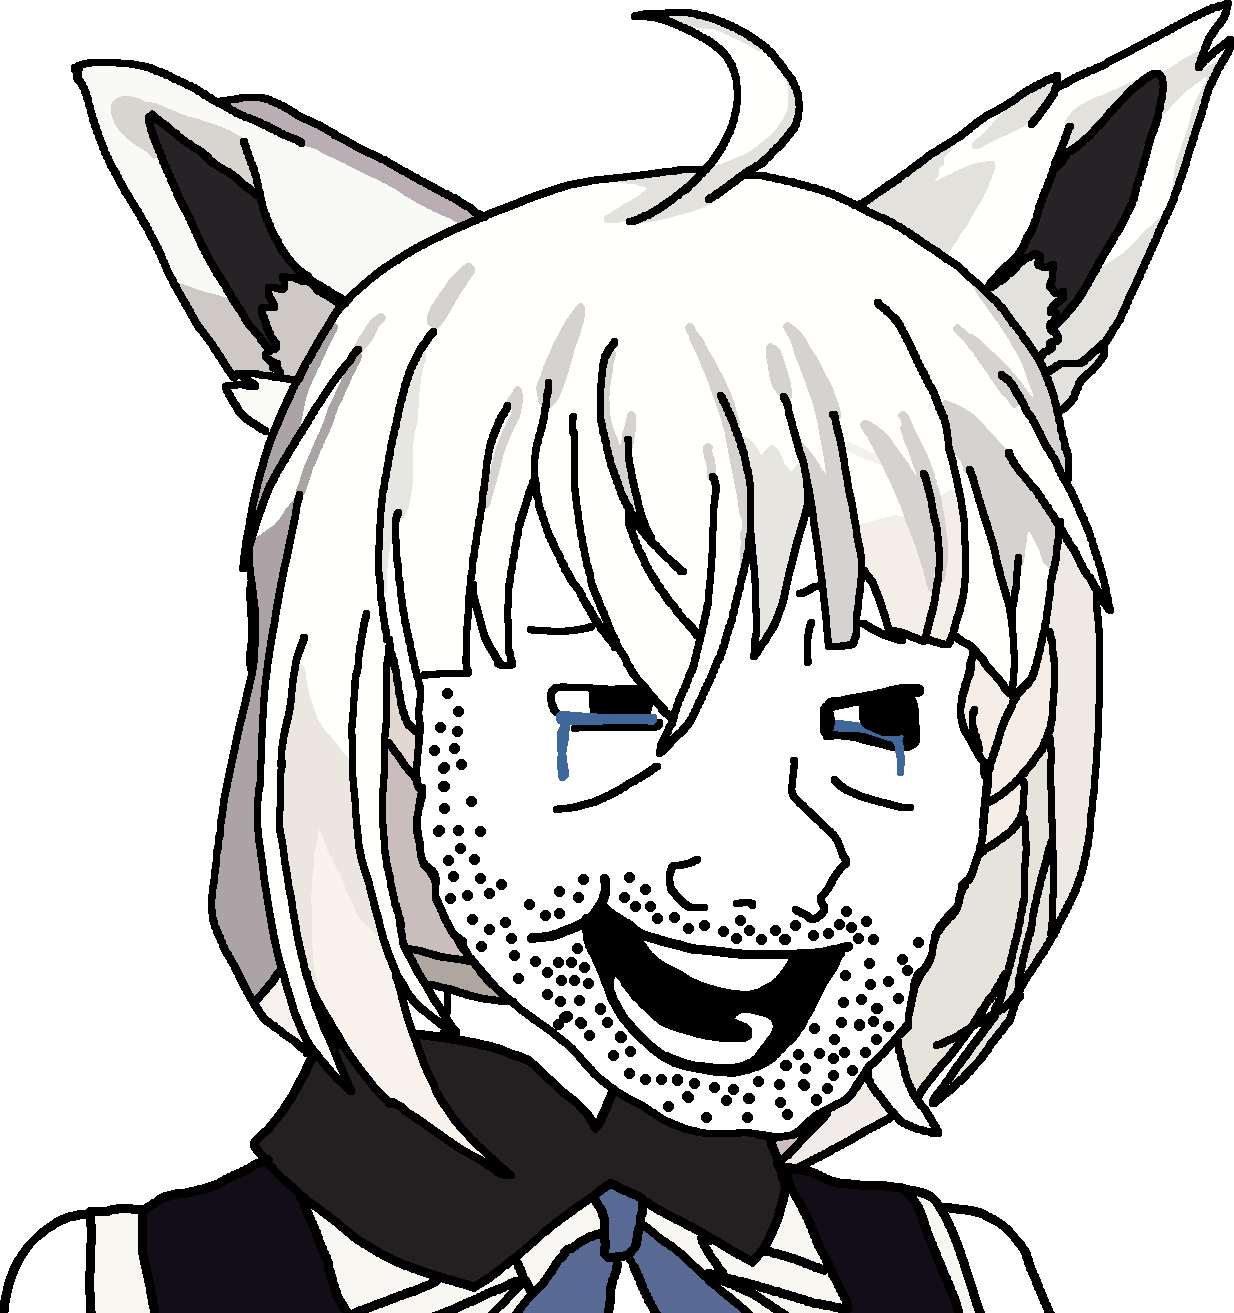
Label: 5_Bloomer